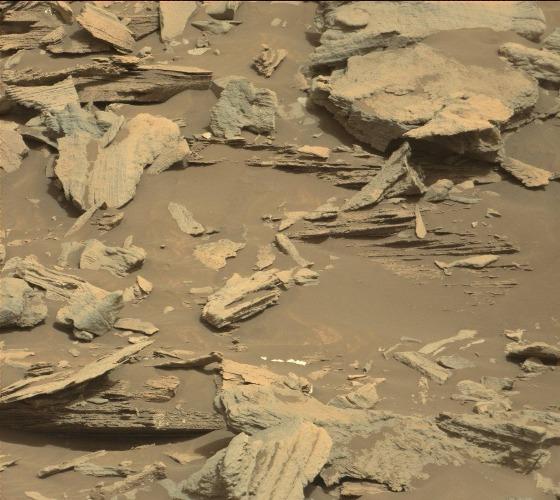
Terrain classes present: Bedrock, Gravel / Sand / Soil, Rock, Shadow